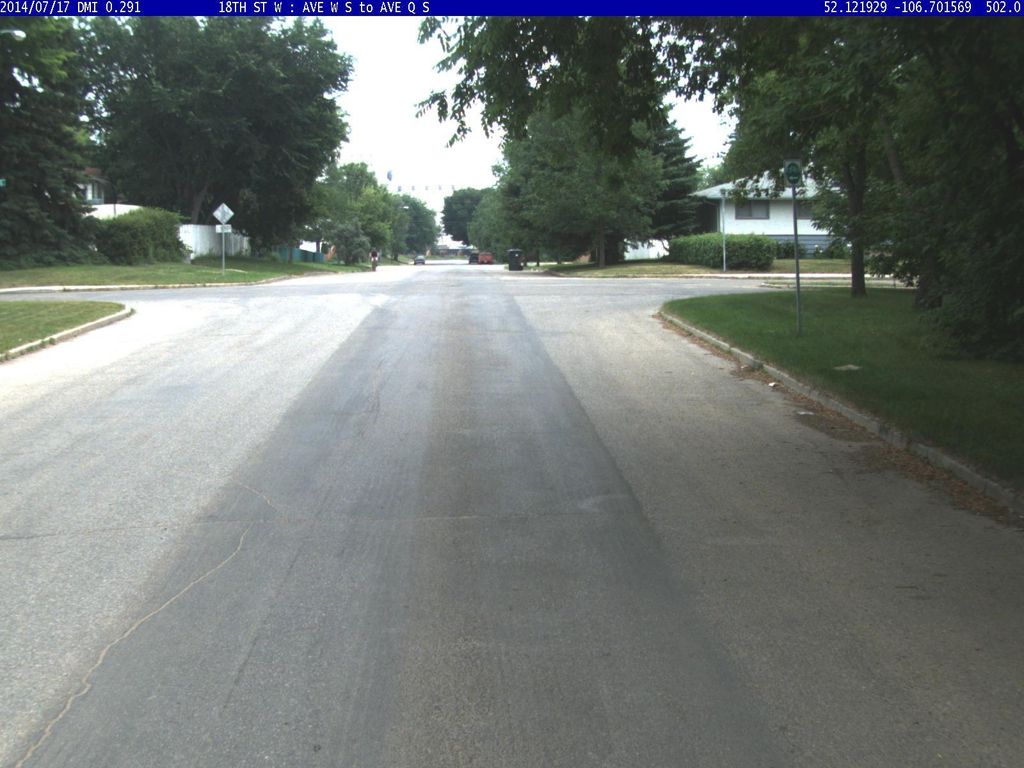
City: saskatoon